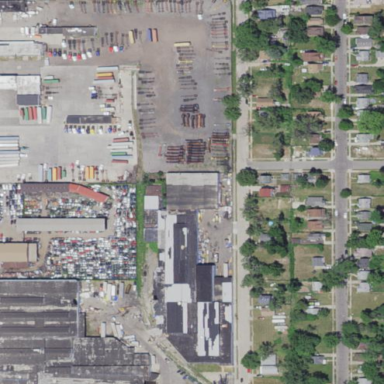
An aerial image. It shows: Warehouse.